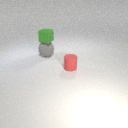
large gray rubber sphere below small green rubber cube